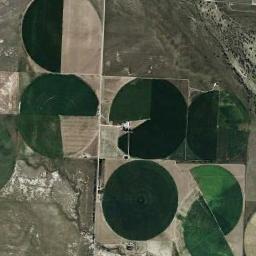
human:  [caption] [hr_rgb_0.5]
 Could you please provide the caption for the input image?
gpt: Some green circle farmland are in the bare land .

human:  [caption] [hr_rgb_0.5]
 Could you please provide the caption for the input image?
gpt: Several circular or fan-shaped farmlands with different radians are neatly arranged on the wasteland .

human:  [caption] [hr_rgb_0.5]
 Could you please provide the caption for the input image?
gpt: There is no circular farmland in the upper left corner .

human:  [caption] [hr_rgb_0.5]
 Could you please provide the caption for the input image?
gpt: A few green and tan mixed circular fields with full, Semi and semi-circle shapes .

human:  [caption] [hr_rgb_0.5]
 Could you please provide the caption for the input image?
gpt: There are several cultivated circular farmlands of different sizes with some wasteland around .